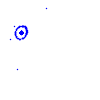
Particle: electron